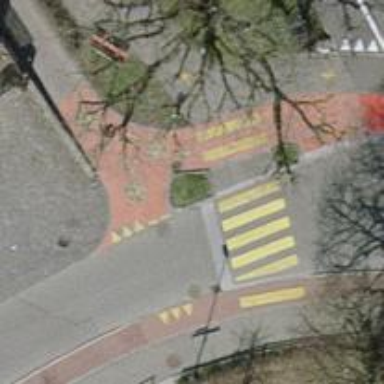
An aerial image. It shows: Asphalt footway with marked zebra crossing.